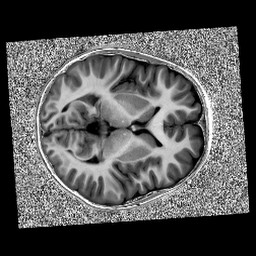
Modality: UNIT1
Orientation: axial
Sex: male
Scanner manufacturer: siemens
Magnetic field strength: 3 T
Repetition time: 5 s
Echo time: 0.00368 s